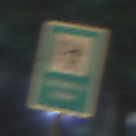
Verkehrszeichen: Verkehrshelfer
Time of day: Night
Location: Outdoor (Suburban)
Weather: PartlyCloudy
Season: NotSpecified
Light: Artificial